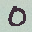
Label: 0